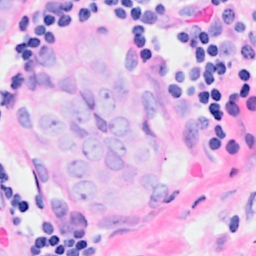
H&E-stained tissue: Breast